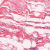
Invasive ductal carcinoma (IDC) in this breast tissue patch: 0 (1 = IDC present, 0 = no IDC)